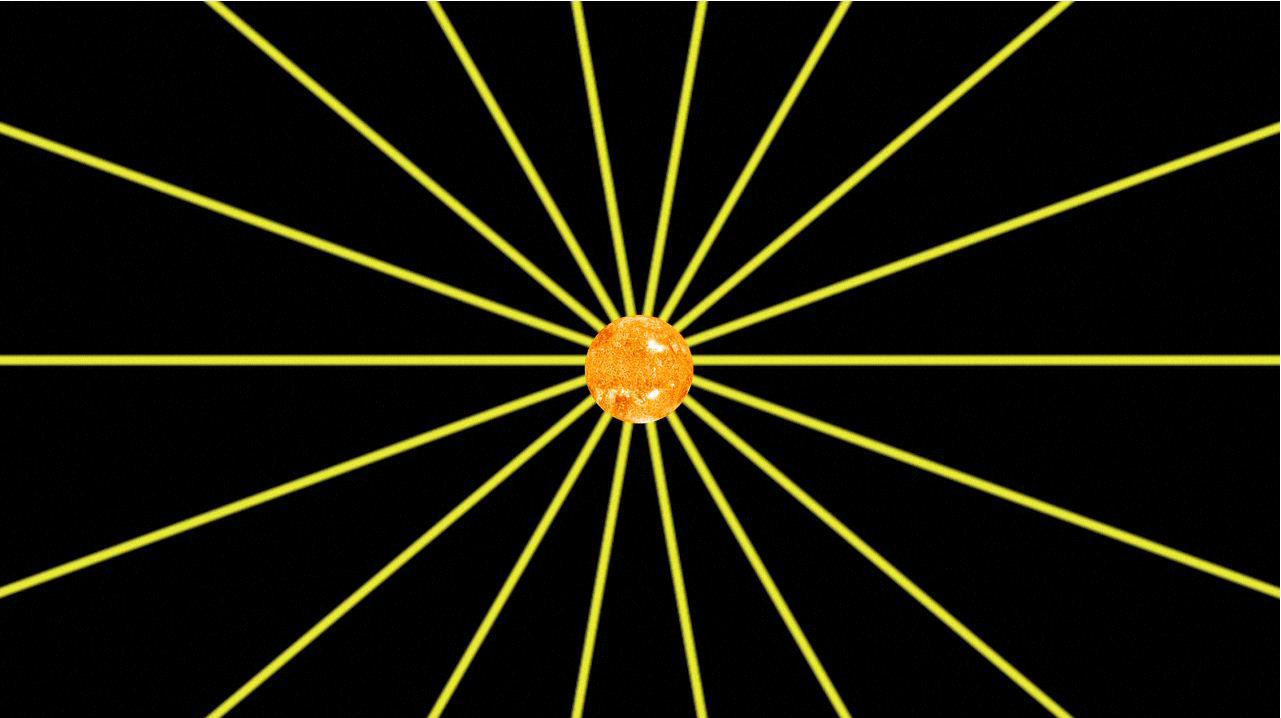
The Sun Magnetic Field Sun, Voyager